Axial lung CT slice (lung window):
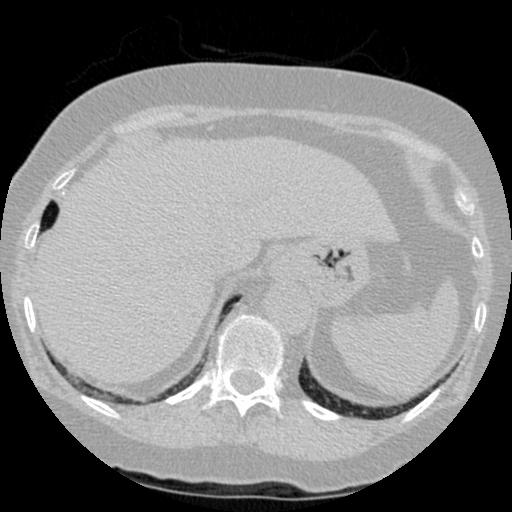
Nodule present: no